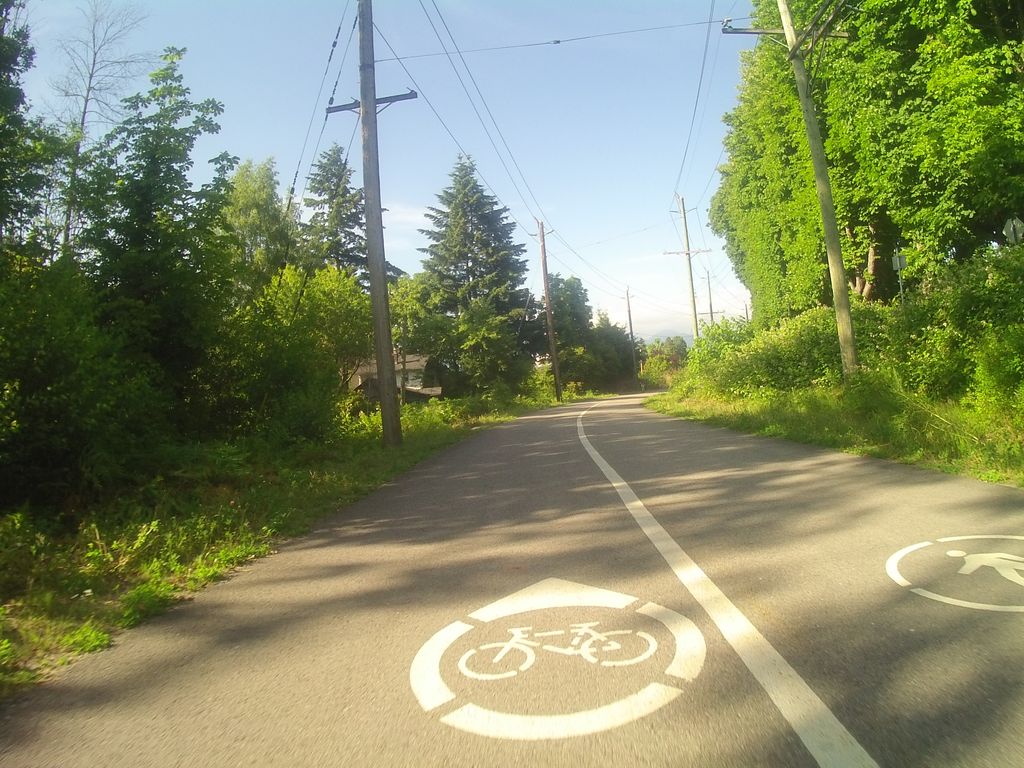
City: vancouver